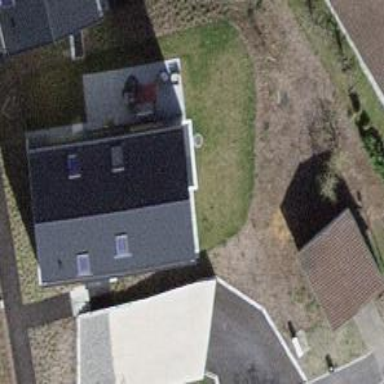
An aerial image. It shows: Gabled roof of black color on apartment building.